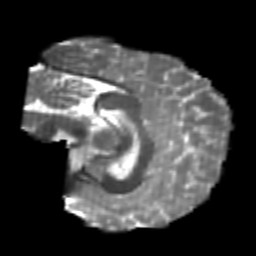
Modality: T2w
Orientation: sagittal
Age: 22
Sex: male
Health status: healthy
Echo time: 0.074 s